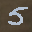
Label: 5